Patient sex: F
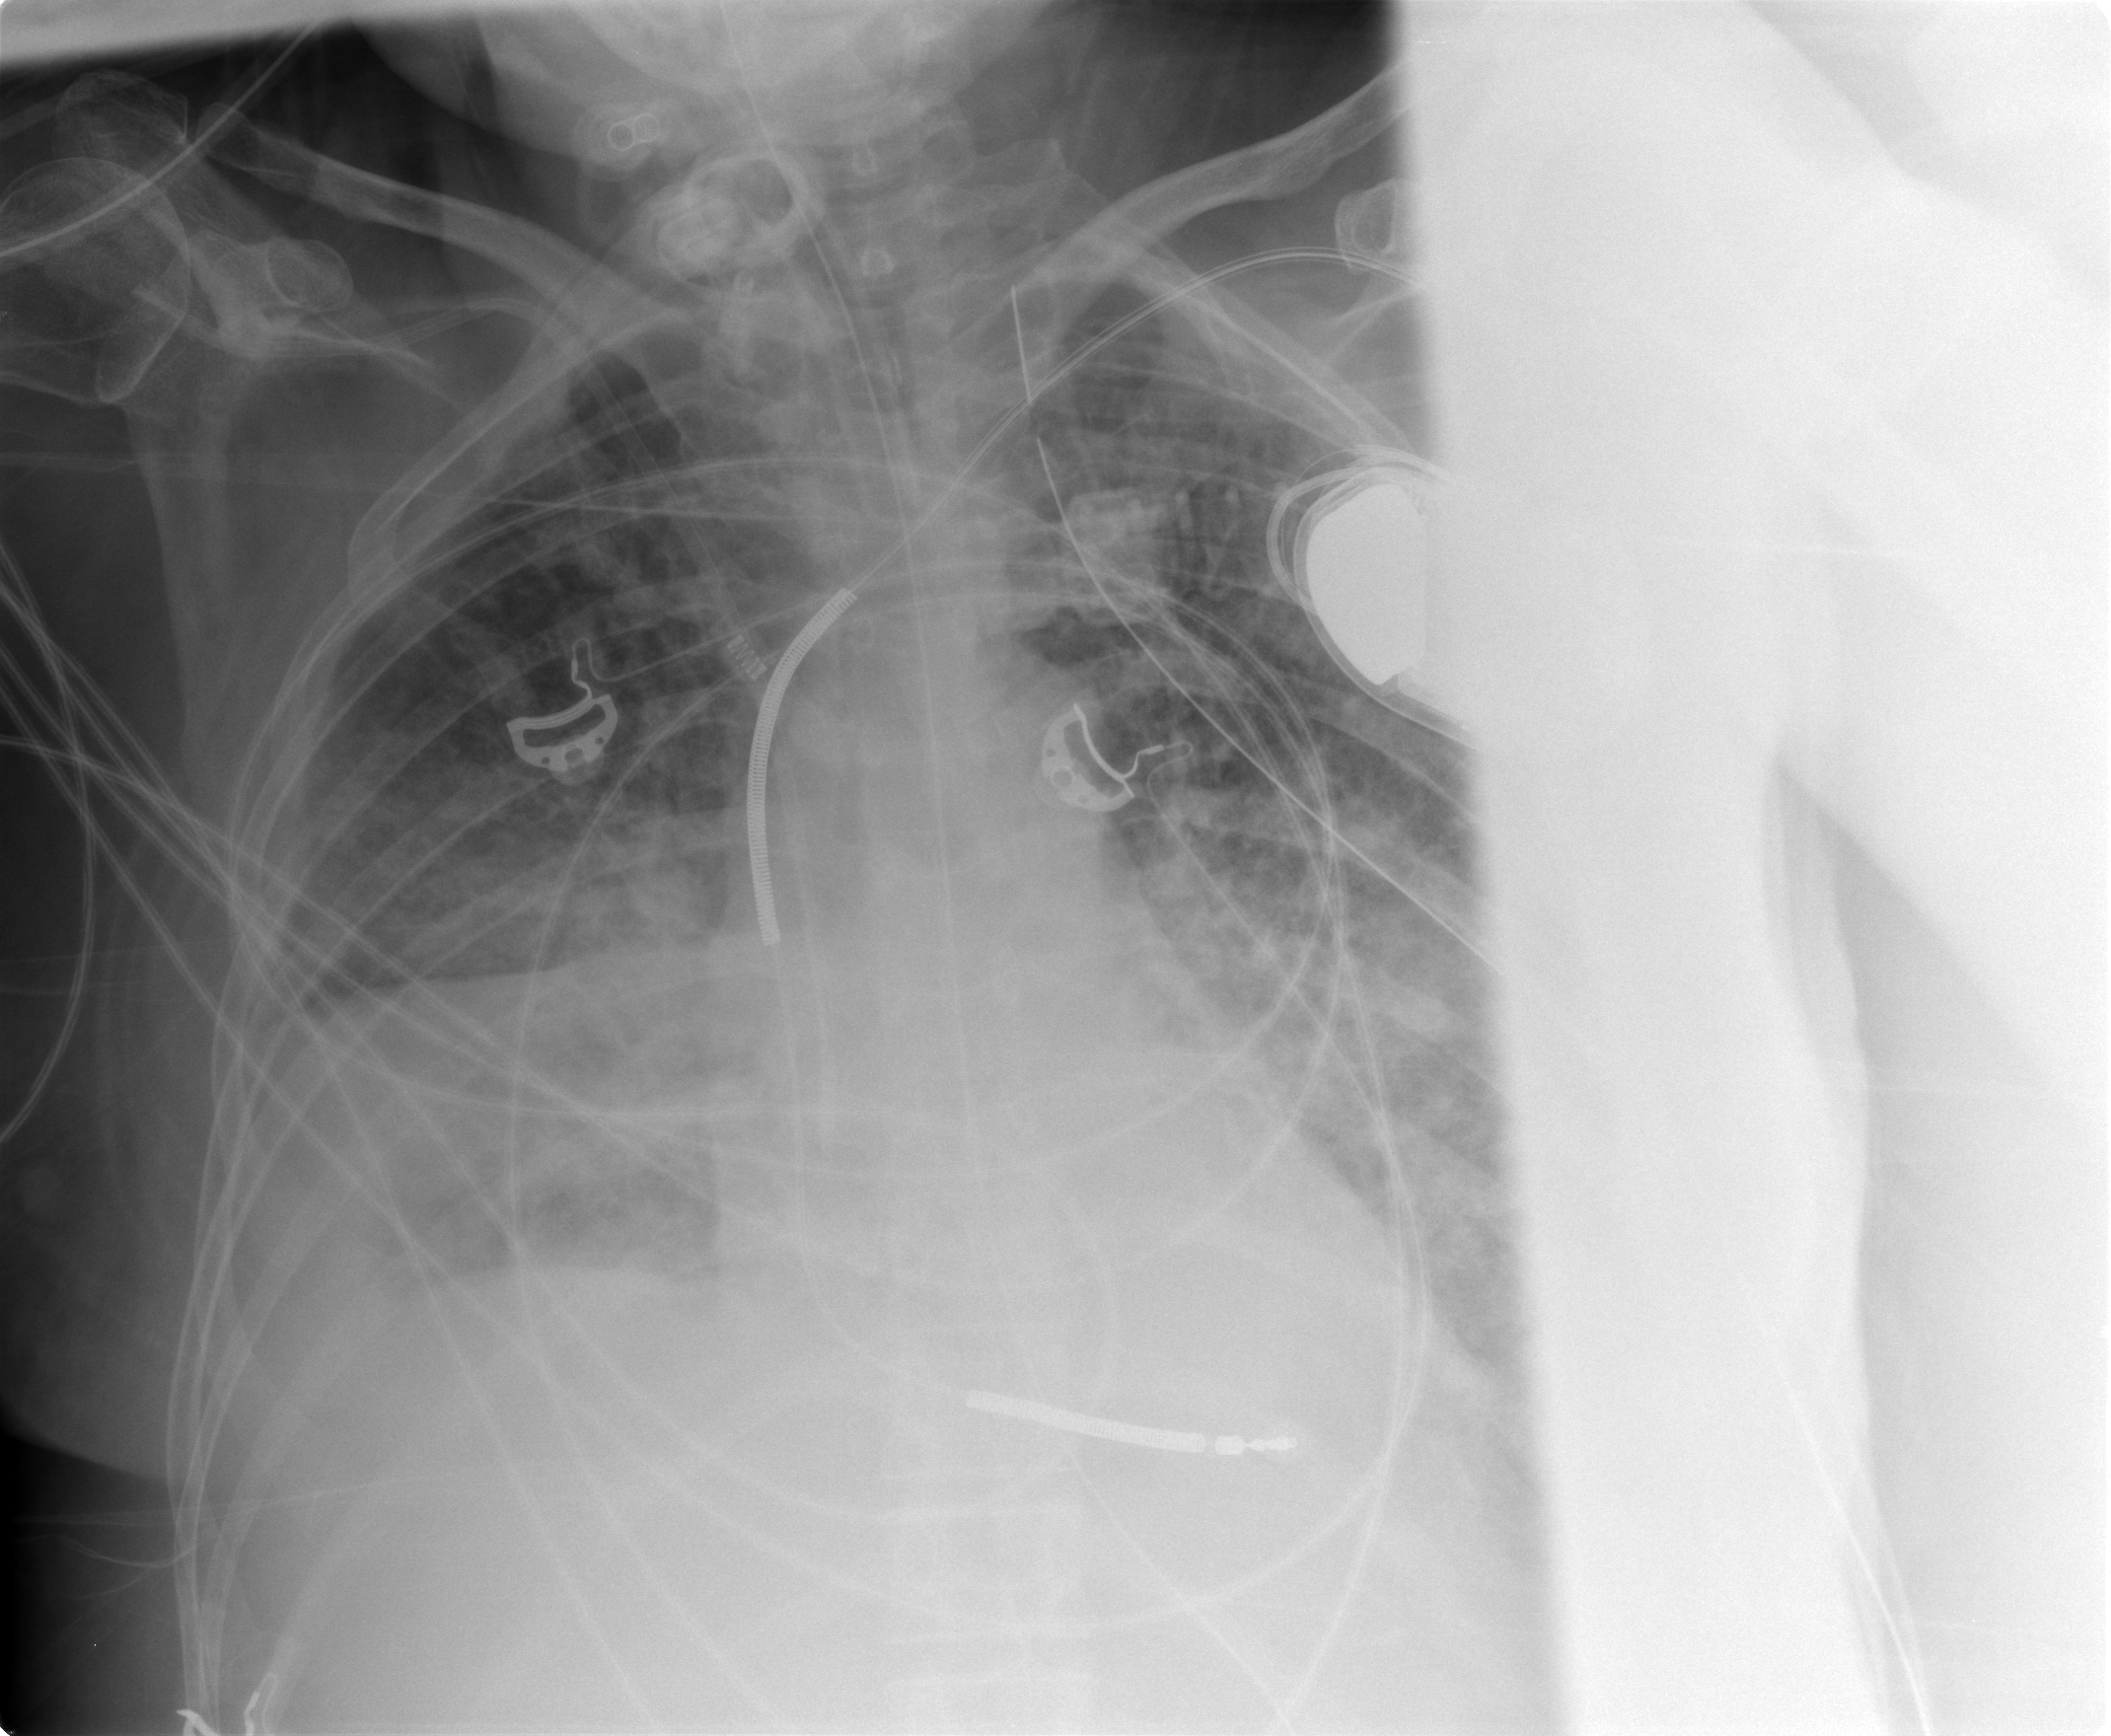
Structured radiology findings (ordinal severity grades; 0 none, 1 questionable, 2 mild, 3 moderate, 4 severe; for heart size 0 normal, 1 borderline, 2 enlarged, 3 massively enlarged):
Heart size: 0
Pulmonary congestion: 1
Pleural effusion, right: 3
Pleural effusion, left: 0
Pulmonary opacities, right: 3
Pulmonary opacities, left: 3
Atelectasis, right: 3
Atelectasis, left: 3